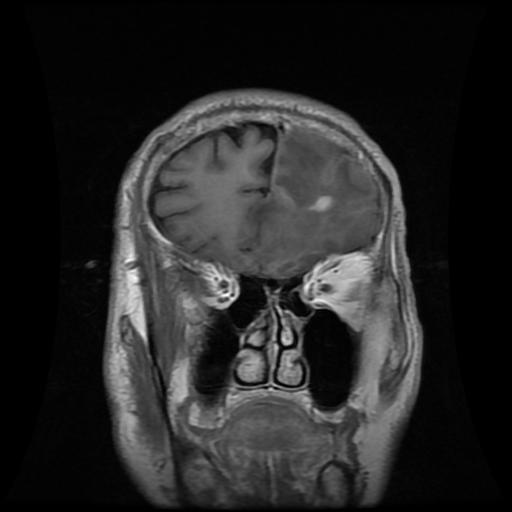
Label: glioma